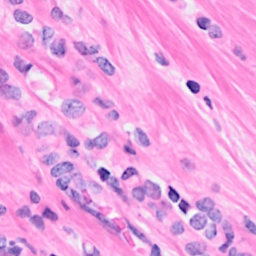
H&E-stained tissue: Breast